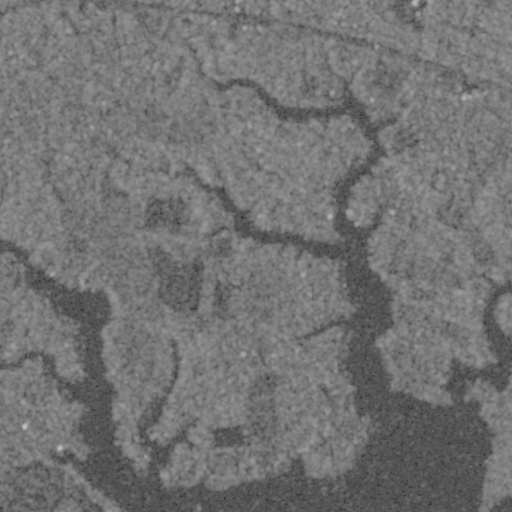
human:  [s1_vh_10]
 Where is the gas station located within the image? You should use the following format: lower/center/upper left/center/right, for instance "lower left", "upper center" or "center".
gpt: The gas station is located in the upper left of the image.
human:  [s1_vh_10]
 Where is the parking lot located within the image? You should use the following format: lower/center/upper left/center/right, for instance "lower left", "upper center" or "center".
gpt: The parking lot is located in the lower left of the image.
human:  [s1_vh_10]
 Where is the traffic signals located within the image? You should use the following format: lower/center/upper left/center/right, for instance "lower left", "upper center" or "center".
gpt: The traffic signals is located in the upper left of the image.
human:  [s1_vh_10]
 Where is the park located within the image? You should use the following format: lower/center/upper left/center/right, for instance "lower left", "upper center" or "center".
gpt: There is no park in the image.

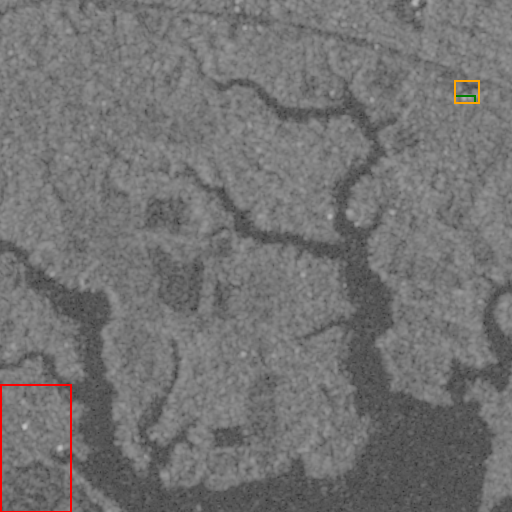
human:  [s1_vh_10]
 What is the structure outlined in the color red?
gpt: The structure outlined in red is a park.
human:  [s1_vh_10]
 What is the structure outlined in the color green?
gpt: The structure outlined in green is a building.
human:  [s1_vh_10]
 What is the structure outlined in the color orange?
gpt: The structure outlined in orange is a building.
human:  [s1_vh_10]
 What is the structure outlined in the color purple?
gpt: There is no purple outline.